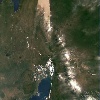
Label: land